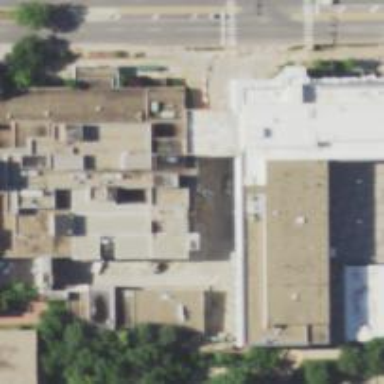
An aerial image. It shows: Commercial building.